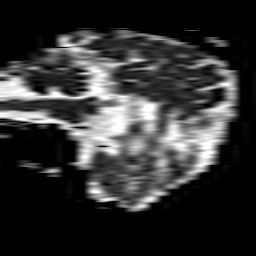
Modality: ADC
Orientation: sagittal
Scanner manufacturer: philips
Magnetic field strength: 1.5 T
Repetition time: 3.481 s
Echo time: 0.07039 s